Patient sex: F
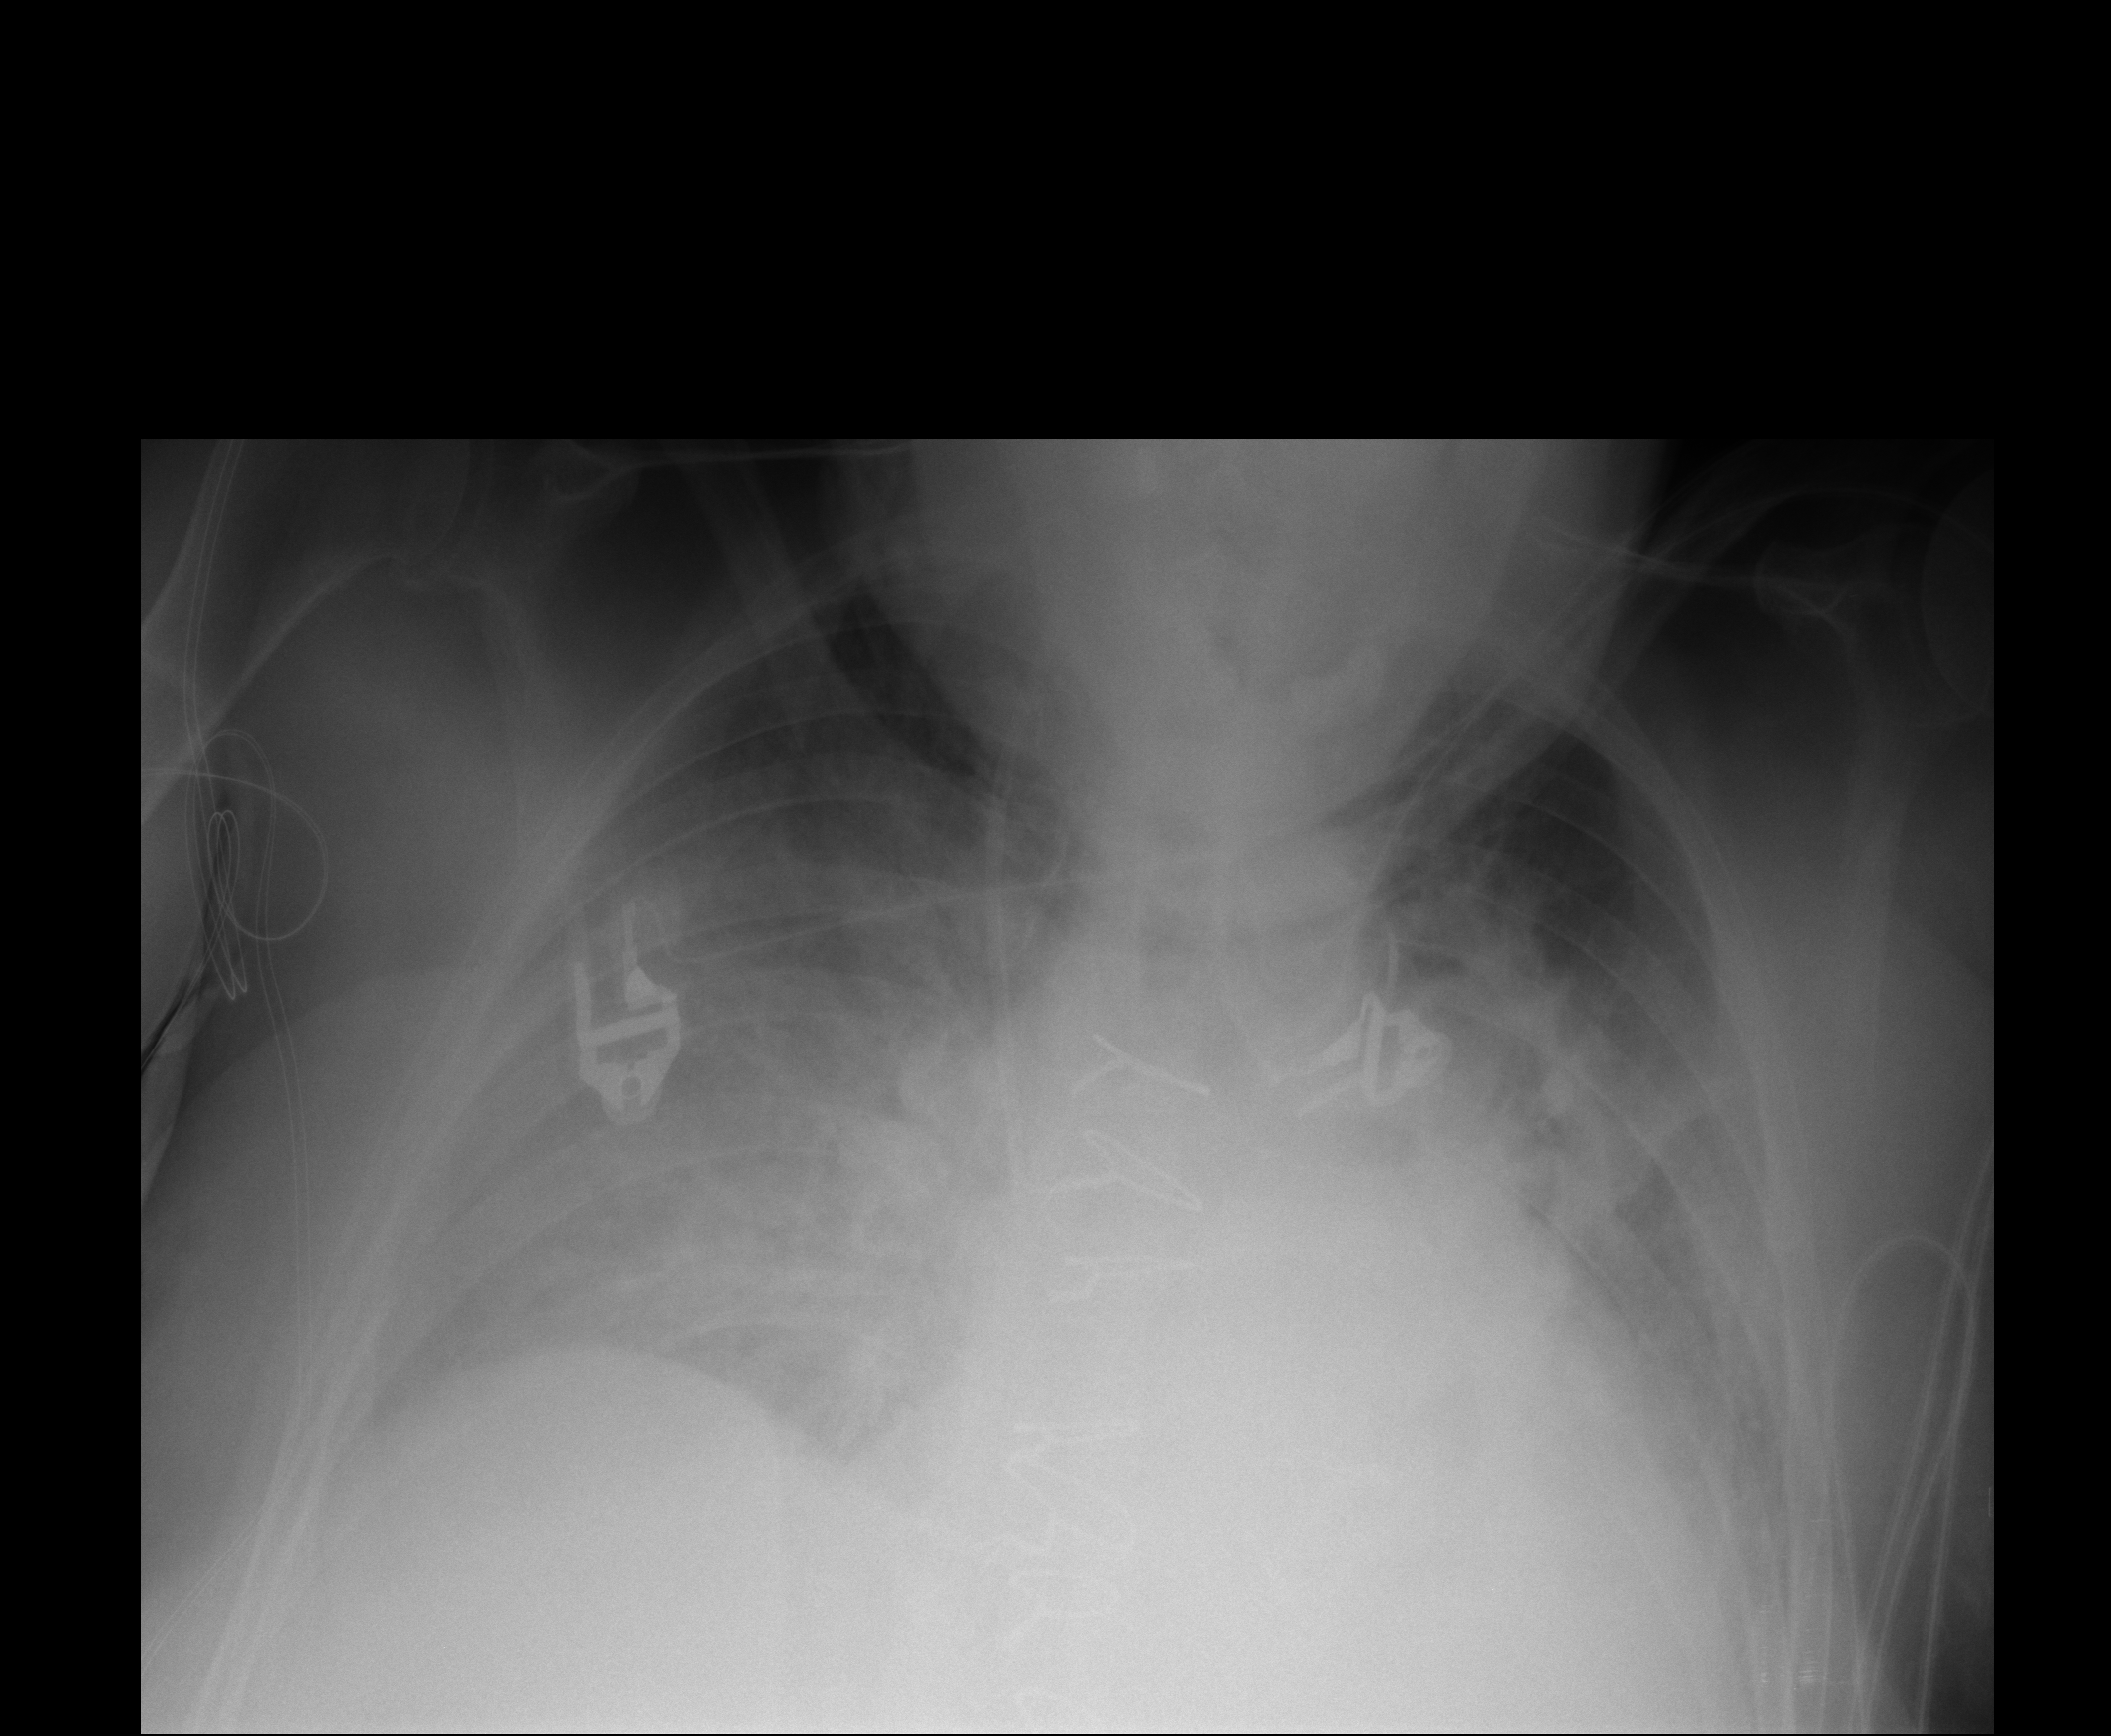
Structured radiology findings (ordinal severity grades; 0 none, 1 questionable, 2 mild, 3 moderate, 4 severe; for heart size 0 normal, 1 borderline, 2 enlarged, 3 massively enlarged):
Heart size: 1
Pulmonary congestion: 3
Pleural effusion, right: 2
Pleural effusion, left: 2
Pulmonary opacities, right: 1
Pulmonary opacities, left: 1
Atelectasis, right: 3
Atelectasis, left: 3